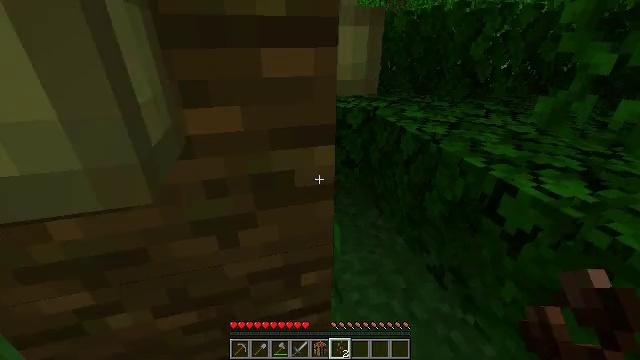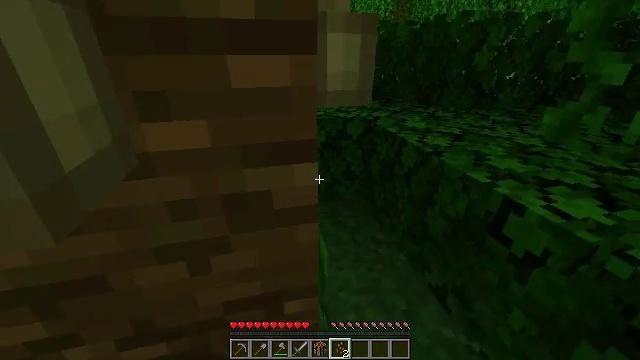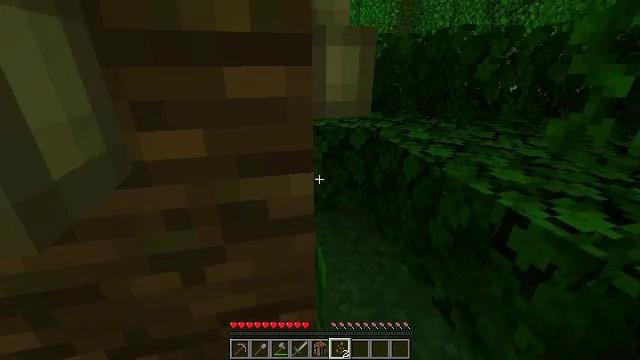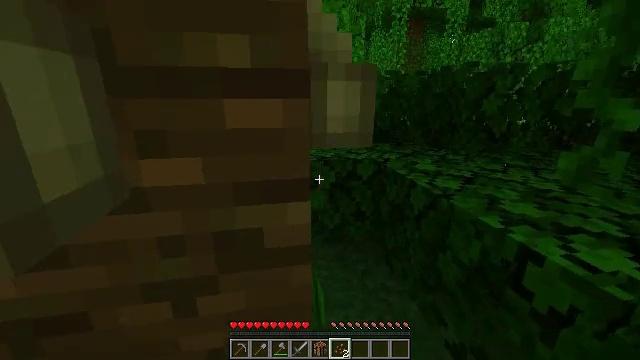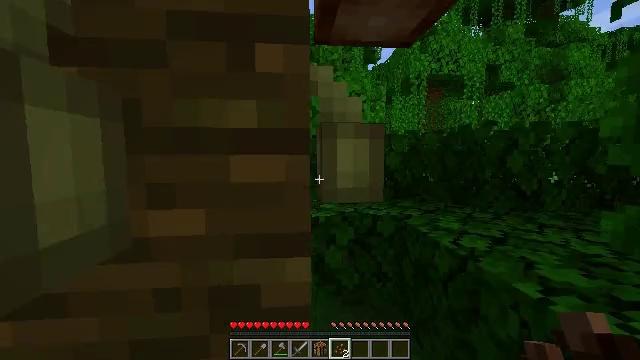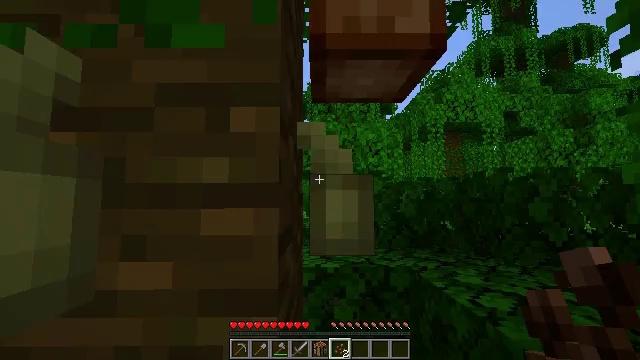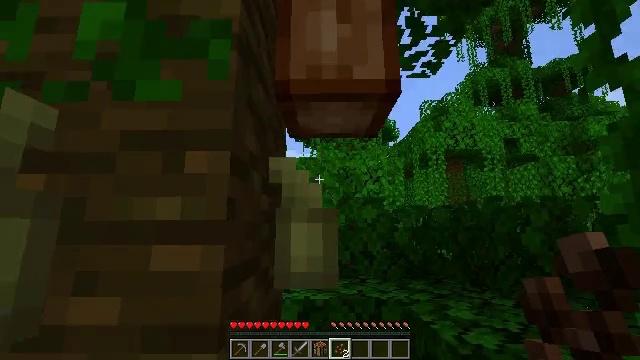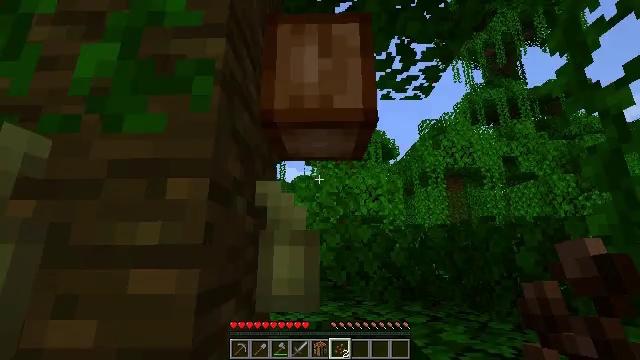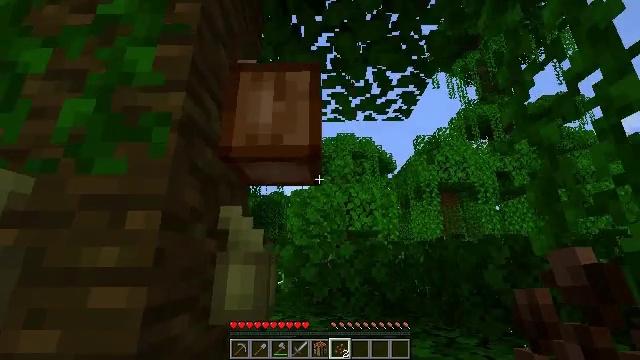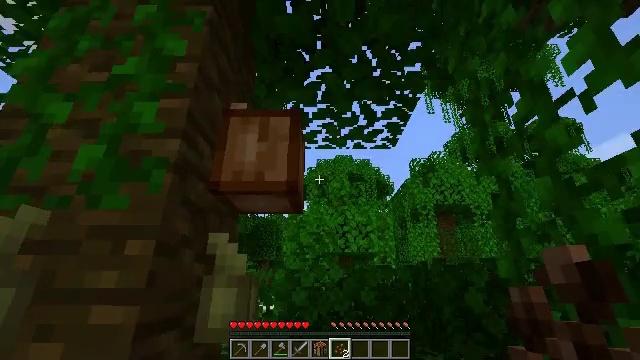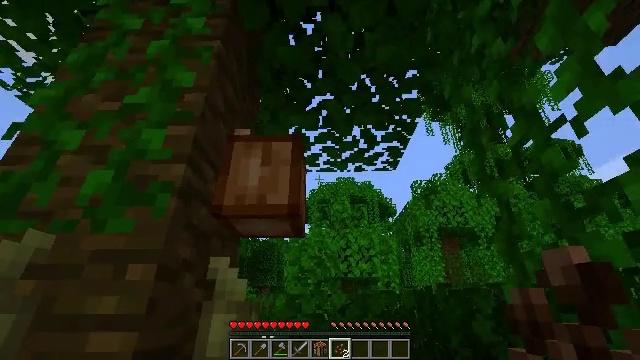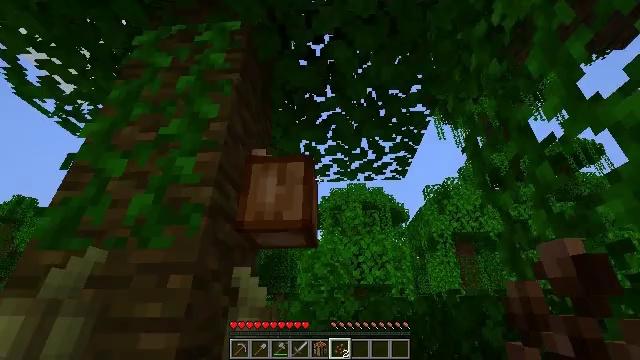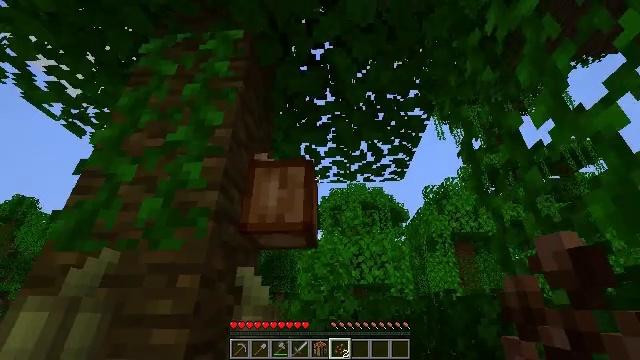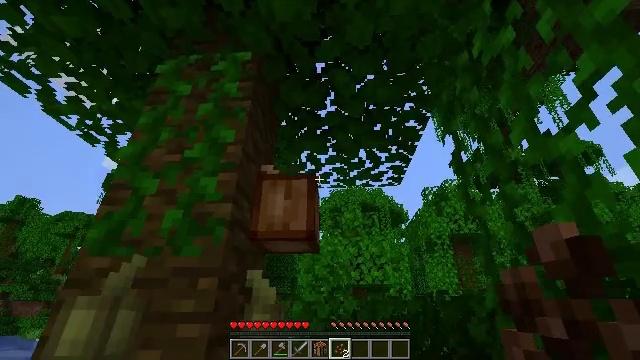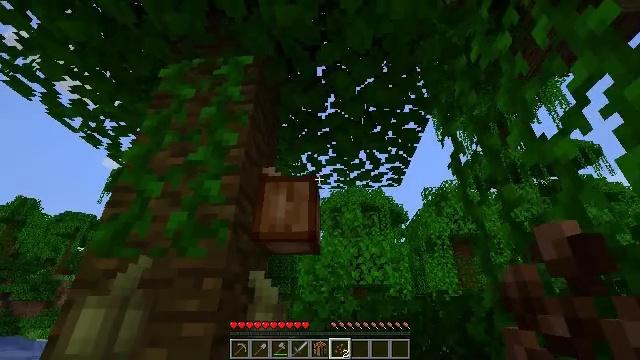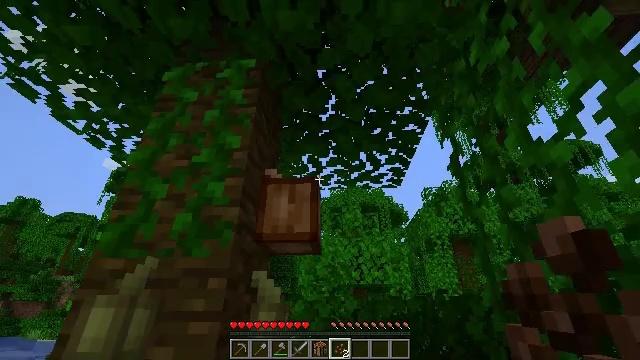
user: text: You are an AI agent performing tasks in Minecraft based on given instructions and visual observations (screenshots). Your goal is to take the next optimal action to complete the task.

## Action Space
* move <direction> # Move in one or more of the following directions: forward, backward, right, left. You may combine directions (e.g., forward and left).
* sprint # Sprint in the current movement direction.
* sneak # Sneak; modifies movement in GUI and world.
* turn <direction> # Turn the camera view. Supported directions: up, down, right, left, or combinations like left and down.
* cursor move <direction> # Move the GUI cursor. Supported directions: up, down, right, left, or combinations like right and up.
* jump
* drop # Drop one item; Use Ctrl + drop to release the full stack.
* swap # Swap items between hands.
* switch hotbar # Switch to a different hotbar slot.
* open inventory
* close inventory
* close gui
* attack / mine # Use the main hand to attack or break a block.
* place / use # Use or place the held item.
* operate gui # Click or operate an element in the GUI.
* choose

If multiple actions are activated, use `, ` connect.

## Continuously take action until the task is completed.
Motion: motion action
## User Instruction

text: Break the cocoa pod.
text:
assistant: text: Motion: move forward, turn left and up
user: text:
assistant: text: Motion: turn left and up
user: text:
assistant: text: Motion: turn left and up
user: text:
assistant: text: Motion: move right, turn left and up
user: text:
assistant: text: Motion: move right, turn left and up
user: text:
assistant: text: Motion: move back and move right, turn left and up
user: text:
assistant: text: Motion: move back and move right, turn up
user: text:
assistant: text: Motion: move back and move right, turn up
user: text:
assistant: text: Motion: move back and move right, turn up
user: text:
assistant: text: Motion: move back and move right, turn up
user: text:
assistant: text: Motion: move back and move right, turn left and up
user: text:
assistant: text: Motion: move back
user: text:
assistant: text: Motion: no_op
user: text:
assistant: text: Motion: no_op
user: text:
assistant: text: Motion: no_op
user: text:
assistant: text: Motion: turn down
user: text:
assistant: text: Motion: no_op
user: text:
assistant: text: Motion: turn left and down
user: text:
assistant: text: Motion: no_op
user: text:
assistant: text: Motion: attack / mine
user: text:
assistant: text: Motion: attack / mine
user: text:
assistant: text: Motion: attack / mine
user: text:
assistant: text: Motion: attack / mine
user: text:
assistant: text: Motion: attack / mine
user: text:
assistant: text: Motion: attack / mine
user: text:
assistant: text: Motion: attack / mine
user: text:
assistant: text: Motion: attack / mine
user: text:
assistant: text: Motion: attack / mine
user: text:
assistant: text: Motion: attack / mine
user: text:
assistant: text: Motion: attack / mine